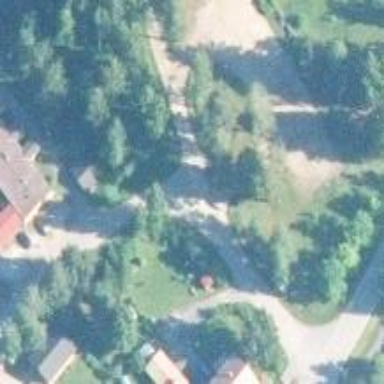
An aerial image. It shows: Unpaved parking area.